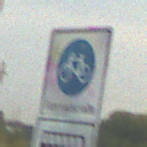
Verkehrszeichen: BeginnFahrradstrasse
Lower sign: MehrspurigeFahrzeugeFrei5
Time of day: SunriseSunset
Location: Outdoor (Suburban)
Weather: PartlyCloudy
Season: NotSpecified
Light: Natural